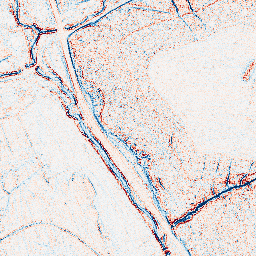
Category: classical
Decomposition family: uniform
Decomposition parameters: size: 3
Upsampling method: sinc_blackman
Upsampling parameters: scale: 2
kernel_size: 16
Upsampling scale: 2